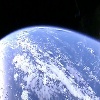
Label: cloud